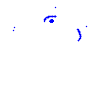
Particle: proton